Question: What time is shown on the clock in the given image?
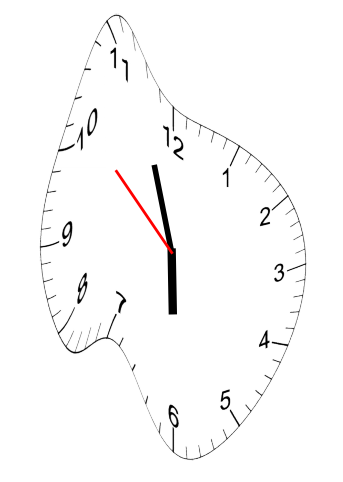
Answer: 05:56:52